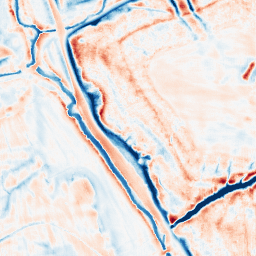
Category: edge_preserving
Decomposition family: bilateral
Decomposition parameters: d: 21
sigma_color: 150
sigma_space: 50
Upsampling method: fft_zeropad
Upsampling parameters: scale: 2
Upsampling scale: 2